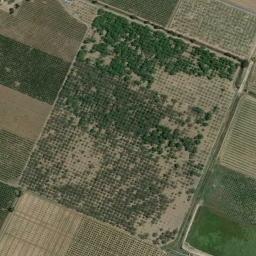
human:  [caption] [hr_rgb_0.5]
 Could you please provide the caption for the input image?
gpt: More than ten neatly arranged dark green, light green and tan mixed rectangular farmlands of different sizes .

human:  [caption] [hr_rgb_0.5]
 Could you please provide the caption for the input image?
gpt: Some rectangular farmlands of different colors are neatly arranged on the ground .

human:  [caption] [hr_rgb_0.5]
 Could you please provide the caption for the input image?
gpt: There are some green and bare rectangular farmland .

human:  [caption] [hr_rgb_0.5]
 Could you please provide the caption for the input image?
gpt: There are many crops in rectangular farmlands .

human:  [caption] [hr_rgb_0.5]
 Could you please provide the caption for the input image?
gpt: There are some green and yellow rectangular farmlands .